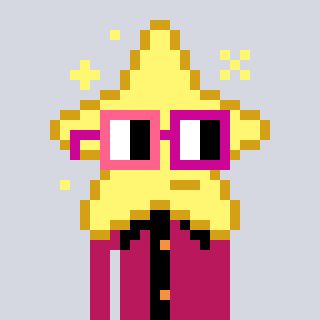
a pixel art character with square pink and red glasses, a star-shaped head and a darkpink-colored body on a cool background